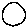
Label: circle